Interaction volume radius: 10 \u00c5
Interaction volume height: 10 \u00c5
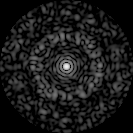
Disorder parameter: 0.801